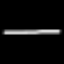
Label: line